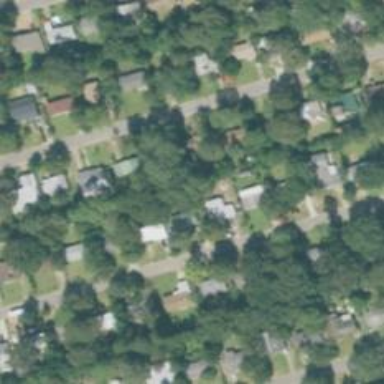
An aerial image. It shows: This residential area consists of single-family homes.